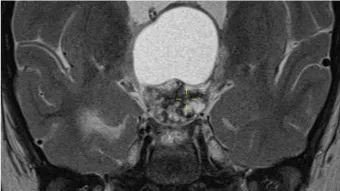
Course of craniopharyngioma on MR imaging. 3 gap. Consistent with the diagnosis of a craniopharyngeoma.
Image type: radiology (mri)